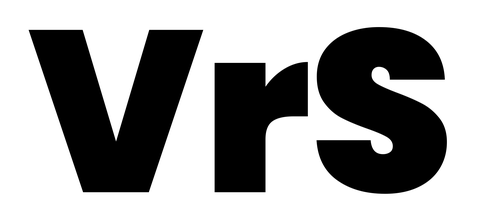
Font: Poppins-Black